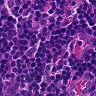
Metastatic tissue present: no